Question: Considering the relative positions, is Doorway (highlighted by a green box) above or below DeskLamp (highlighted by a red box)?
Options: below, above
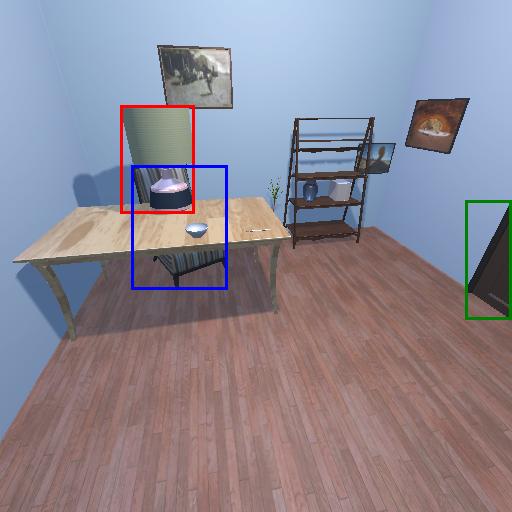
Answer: below